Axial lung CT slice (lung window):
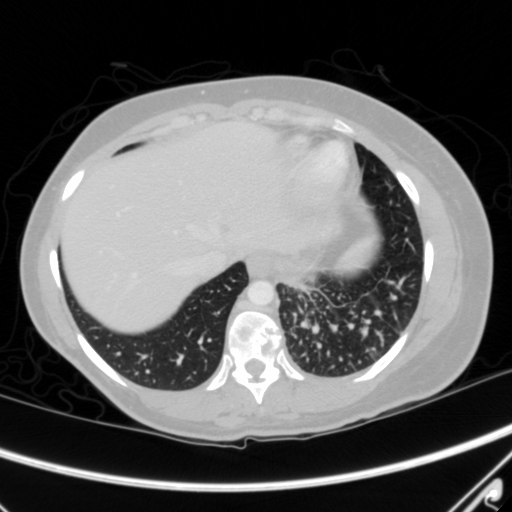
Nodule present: no